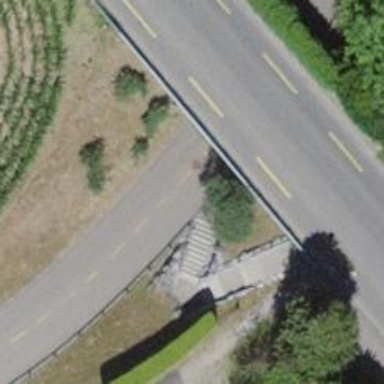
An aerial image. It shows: Tunnel for cyclists along cycleway.